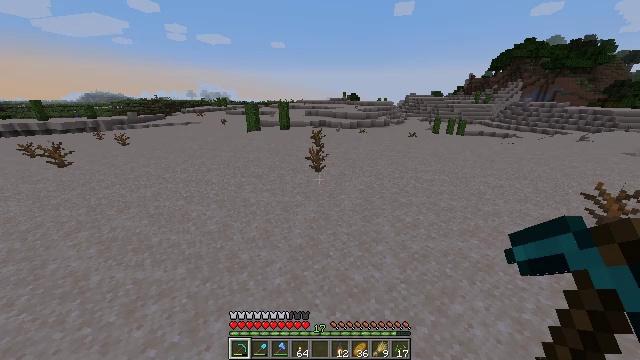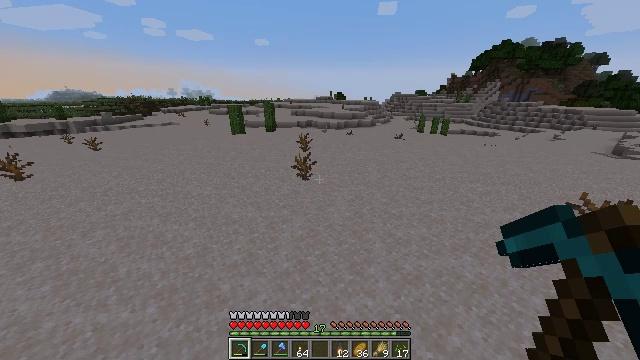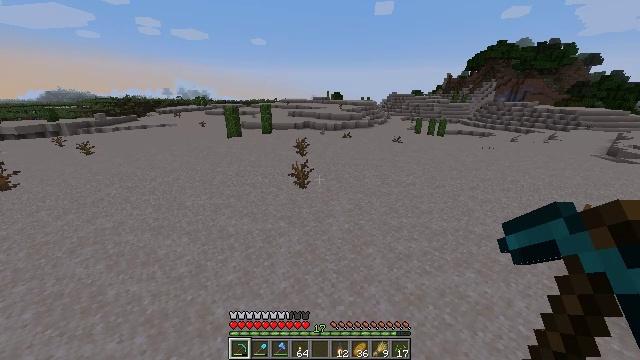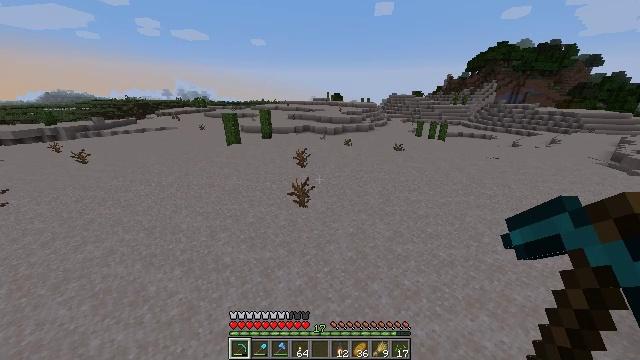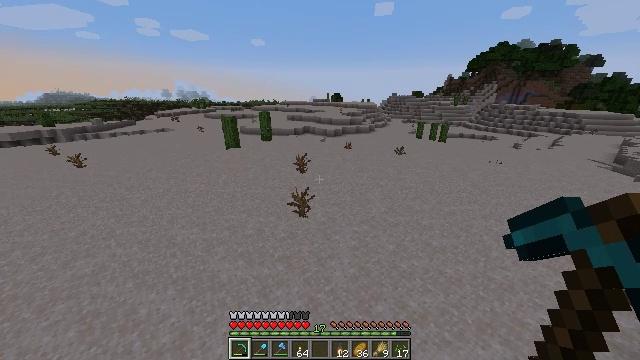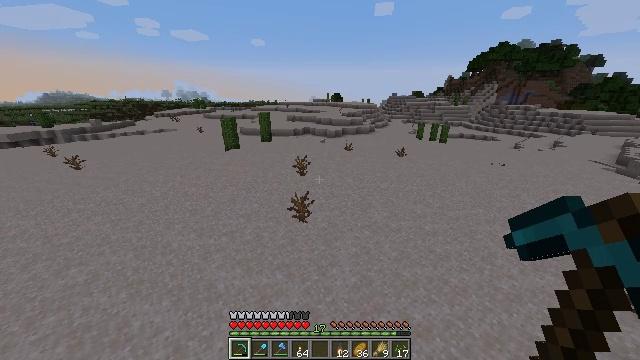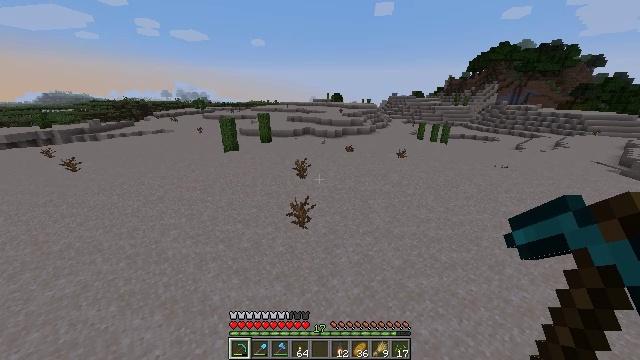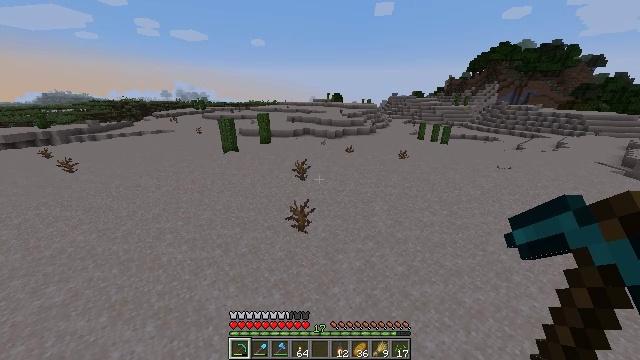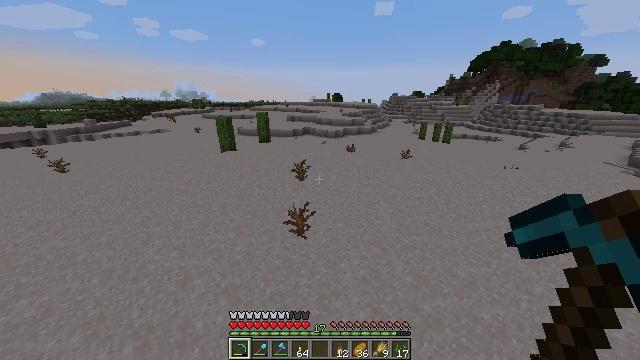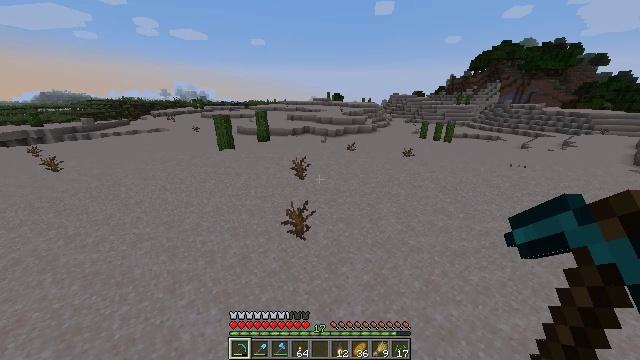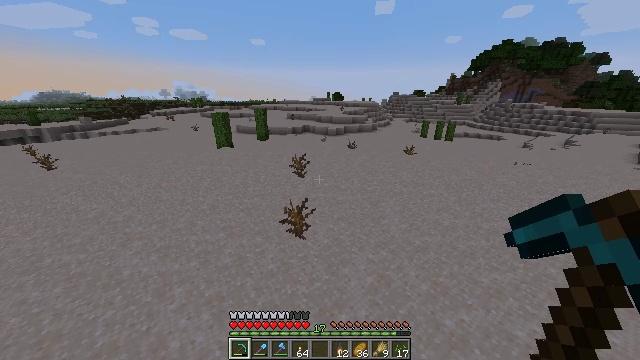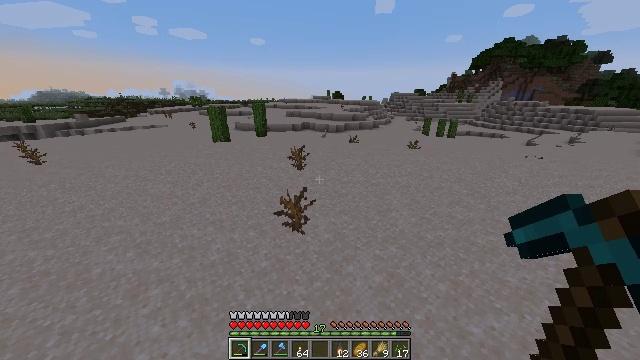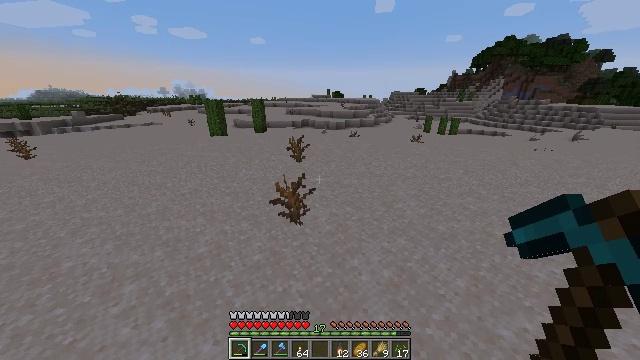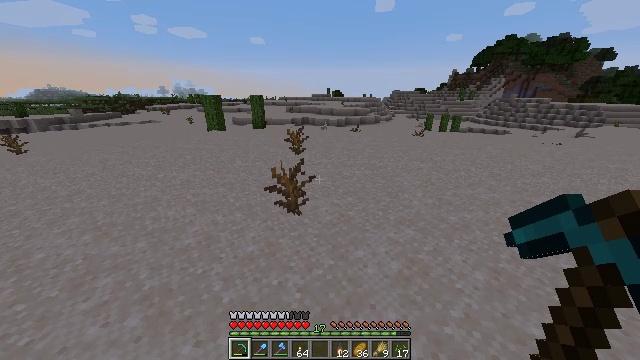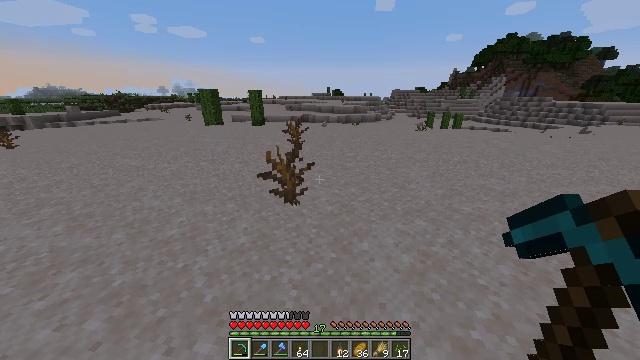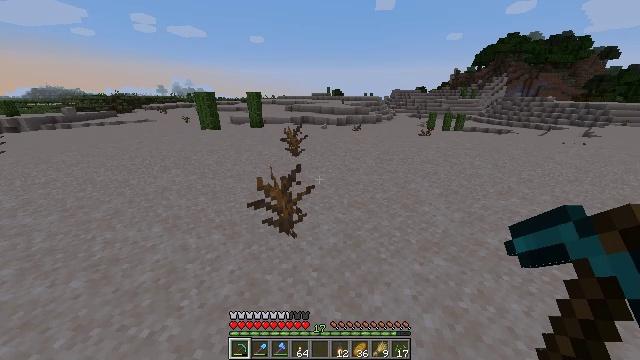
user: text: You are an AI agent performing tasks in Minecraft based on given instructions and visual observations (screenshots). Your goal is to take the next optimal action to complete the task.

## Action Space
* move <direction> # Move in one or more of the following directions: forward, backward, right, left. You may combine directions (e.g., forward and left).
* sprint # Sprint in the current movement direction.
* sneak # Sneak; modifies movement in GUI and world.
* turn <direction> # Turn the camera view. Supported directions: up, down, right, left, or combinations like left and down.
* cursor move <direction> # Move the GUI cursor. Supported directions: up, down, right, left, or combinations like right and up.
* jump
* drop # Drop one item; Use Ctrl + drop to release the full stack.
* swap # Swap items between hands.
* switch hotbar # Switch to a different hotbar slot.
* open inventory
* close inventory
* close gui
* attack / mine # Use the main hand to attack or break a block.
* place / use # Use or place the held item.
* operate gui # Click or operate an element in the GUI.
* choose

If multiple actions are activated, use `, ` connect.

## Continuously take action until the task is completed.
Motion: motion action
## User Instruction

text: Mine the oxeye daisy flower.
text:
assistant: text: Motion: move forward, sprint, turn right, jump
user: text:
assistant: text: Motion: move forward, sprint, jump
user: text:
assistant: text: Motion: move forward, sprint, jump
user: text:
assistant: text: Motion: move forward, sprint, jump
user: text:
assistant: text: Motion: move forward, sprint, jump
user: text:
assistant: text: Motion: move forward, sprint, jump
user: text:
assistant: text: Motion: move forward, sprint, jump
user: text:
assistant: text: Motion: move forward, sprint, jump
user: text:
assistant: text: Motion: move forward, sprint, jump
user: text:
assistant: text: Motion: move forward, sprint, jump
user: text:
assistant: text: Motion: move forward, sprint, jump
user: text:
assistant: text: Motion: move forward, sprint, jump
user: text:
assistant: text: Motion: move forward, sprint, jump
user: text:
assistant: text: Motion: move forward, sprint, jump
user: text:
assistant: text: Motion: move forward, sprint, jump
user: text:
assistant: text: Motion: move forward, sprint, jump
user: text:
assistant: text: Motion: move forward, sprint, jump
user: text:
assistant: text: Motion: move forward, sprint, jump
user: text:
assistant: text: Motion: move forward, sprint, jump
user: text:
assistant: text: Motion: move forward, sprint, jump
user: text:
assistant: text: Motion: move forward, sprint, jump
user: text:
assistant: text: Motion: move forward, sprint, jump
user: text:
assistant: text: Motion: move forward, sprint, jump
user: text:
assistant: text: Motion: move forward, sprint, jump
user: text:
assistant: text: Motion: move forward, sprint, jump
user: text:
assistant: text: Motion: move forward, sprint, jump
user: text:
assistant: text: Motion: move forward, sprint, jump
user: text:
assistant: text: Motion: move forward, sprint, jump
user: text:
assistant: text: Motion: move forward, sprint, jump
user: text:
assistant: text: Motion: move forward, sprint, jump